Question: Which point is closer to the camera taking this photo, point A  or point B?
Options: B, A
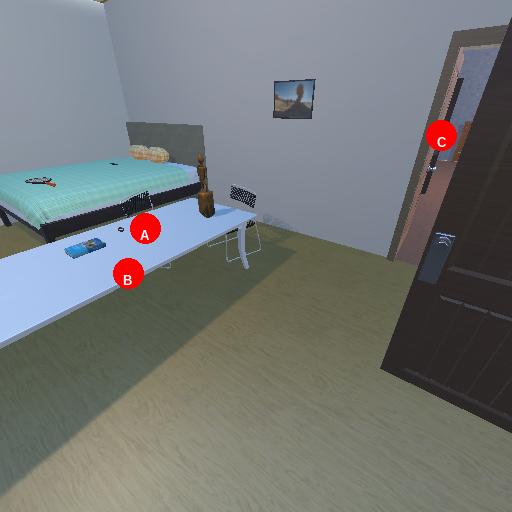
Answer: B